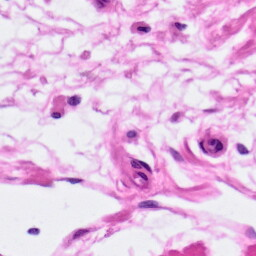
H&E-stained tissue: Pancreatic